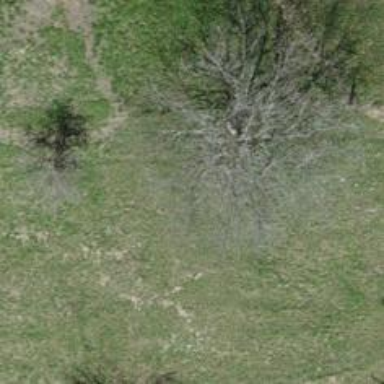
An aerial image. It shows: Single tag "natural: tree."